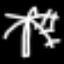
Label: palm tree